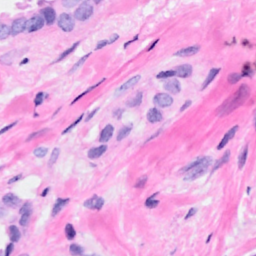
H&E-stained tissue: Breast